Field crop: maize
Growth stage: 1
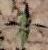
Species: atriplex